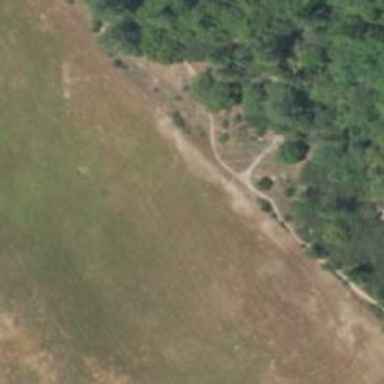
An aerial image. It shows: Path.